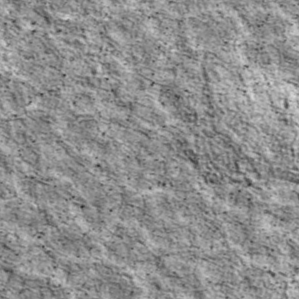
Label: non_frost